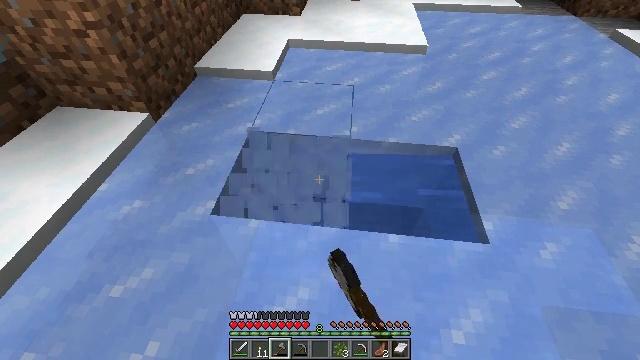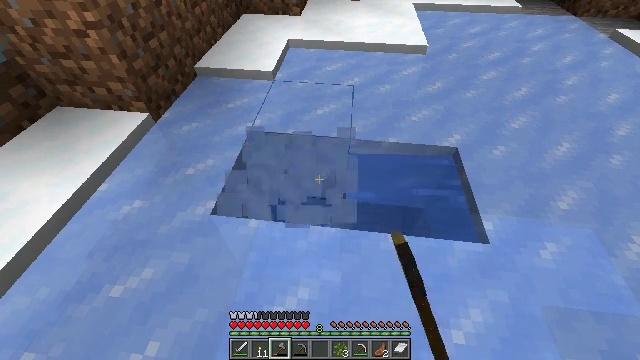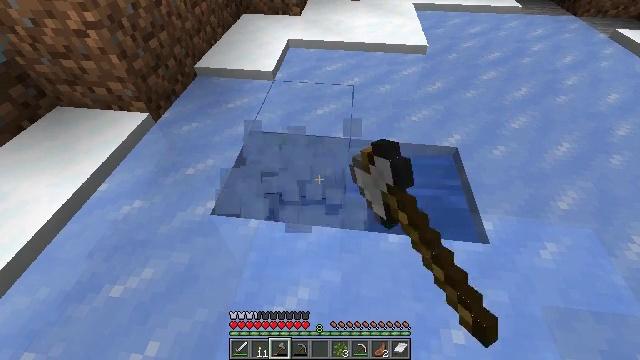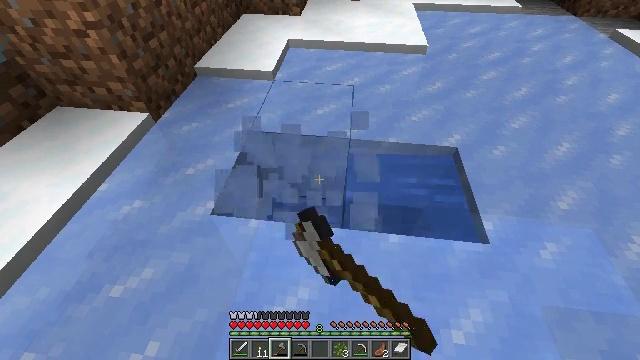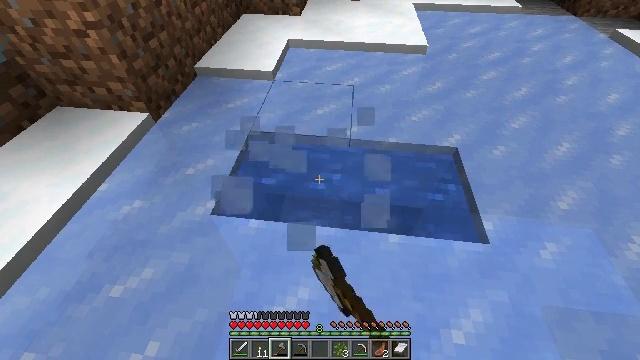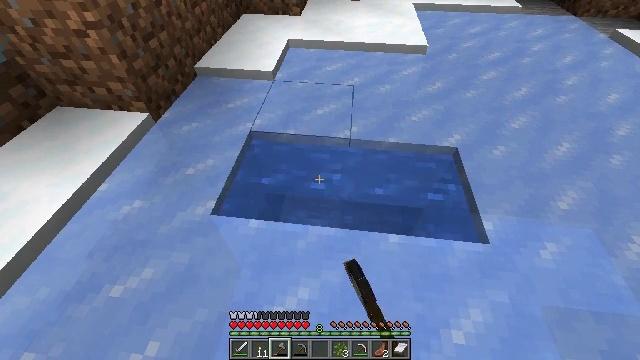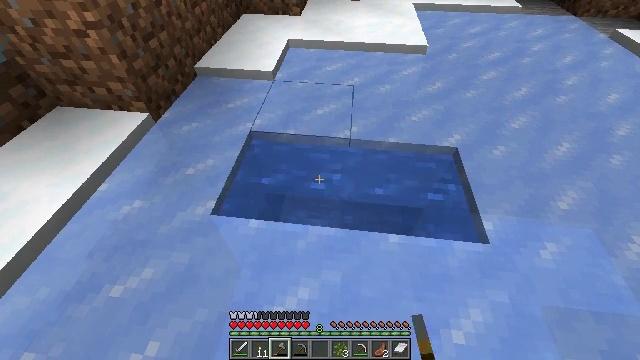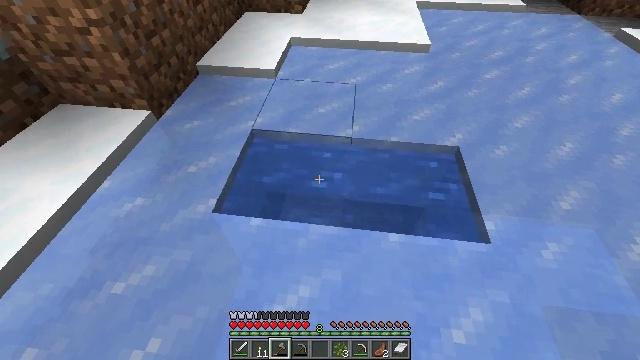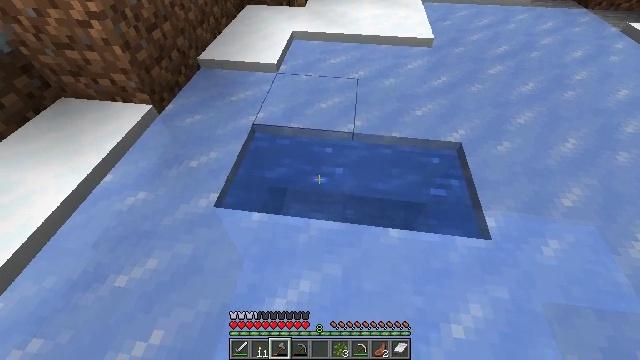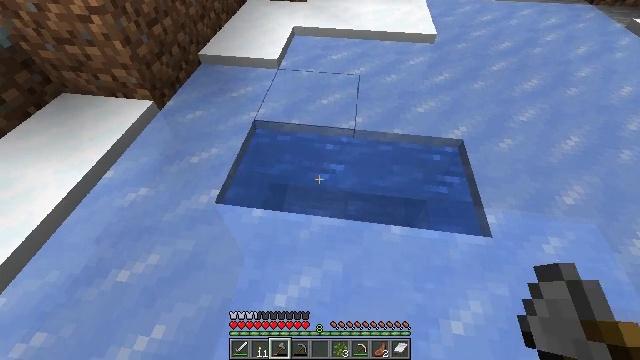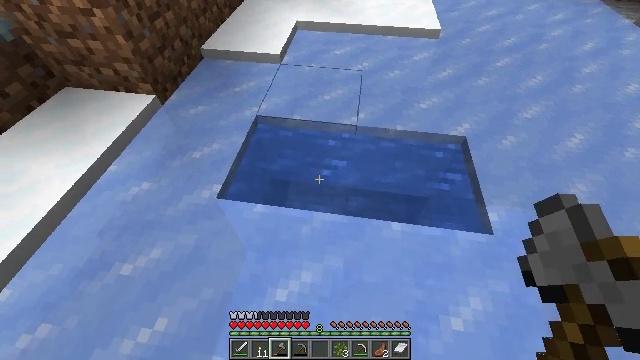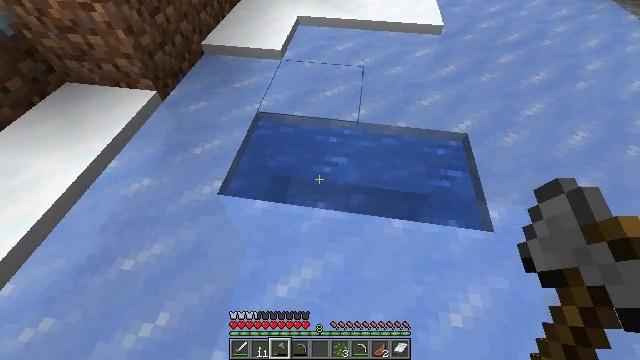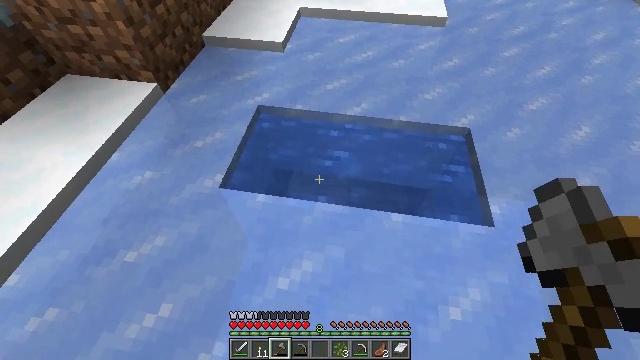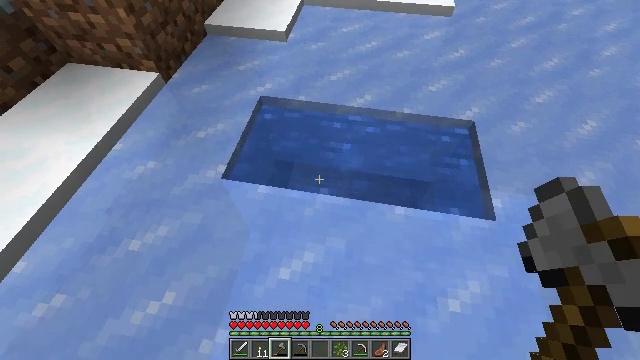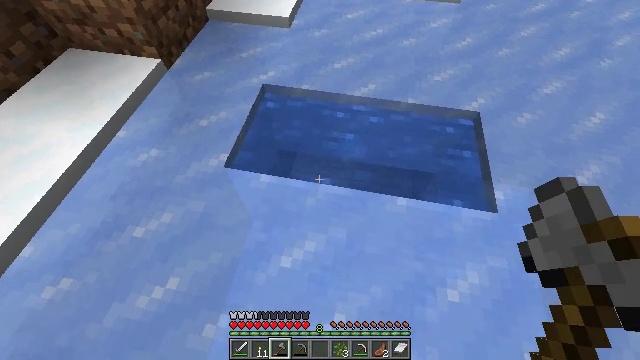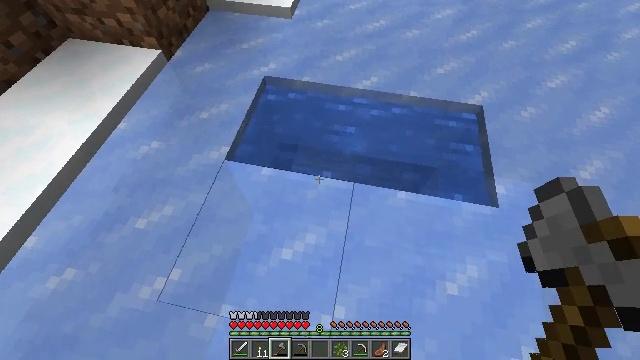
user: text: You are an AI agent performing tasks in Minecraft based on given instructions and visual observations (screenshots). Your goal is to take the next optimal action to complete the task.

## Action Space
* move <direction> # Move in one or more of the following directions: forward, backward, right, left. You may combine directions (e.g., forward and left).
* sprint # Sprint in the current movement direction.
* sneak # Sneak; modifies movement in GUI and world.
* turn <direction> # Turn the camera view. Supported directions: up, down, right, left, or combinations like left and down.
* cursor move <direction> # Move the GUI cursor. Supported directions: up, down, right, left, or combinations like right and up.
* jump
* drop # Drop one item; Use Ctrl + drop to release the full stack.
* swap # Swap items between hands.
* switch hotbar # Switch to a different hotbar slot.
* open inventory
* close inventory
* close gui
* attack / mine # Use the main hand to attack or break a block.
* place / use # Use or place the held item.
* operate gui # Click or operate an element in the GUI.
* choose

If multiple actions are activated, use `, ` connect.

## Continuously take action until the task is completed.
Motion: motion action
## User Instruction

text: Mine ice to use in an ice pathway.
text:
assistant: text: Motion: attack / mine
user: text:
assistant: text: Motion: attack / mine
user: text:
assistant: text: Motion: attack / mine
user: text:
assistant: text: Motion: no_op
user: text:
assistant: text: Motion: no_op
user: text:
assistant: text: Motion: no_op
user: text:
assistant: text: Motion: no_op
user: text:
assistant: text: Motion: turn down
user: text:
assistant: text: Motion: no_op
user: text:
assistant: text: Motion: no_op
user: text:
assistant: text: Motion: no_op
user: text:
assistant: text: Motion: turn down
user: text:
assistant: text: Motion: turn down
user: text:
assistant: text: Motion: turn down
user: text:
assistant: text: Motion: turn down
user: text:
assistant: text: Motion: turn down
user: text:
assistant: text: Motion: no_op
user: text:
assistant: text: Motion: no_op
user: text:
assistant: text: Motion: no_op
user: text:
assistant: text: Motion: no_op
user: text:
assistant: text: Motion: no_op
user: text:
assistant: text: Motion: no_op
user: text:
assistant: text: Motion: attack / mine
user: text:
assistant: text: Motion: attack / mine
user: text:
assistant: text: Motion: attack / mine
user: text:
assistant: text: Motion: attack / mine
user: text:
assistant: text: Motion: attack / mine
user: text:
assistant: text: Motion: attack / mine
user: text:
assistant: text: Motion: attack / mine
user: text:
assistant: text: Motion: attack / mine